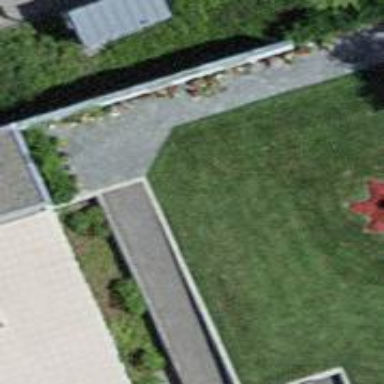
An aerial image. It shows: Paved path.